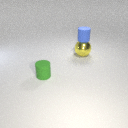
small green rubber cylinder to the left of large yellow metal sphere